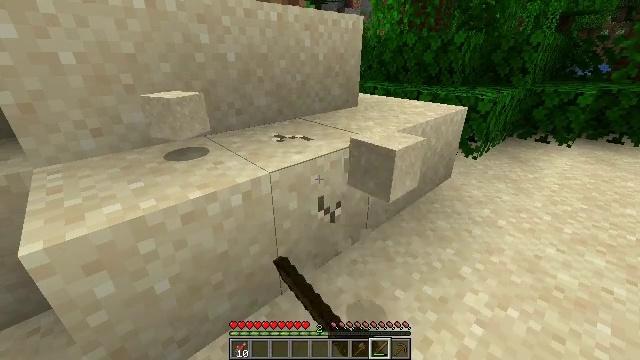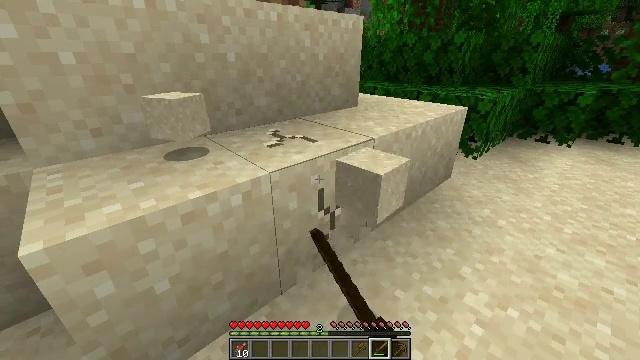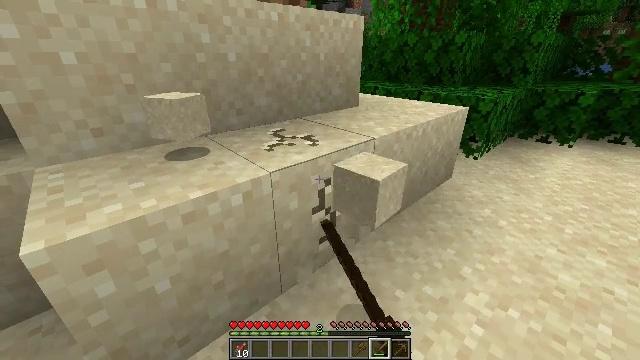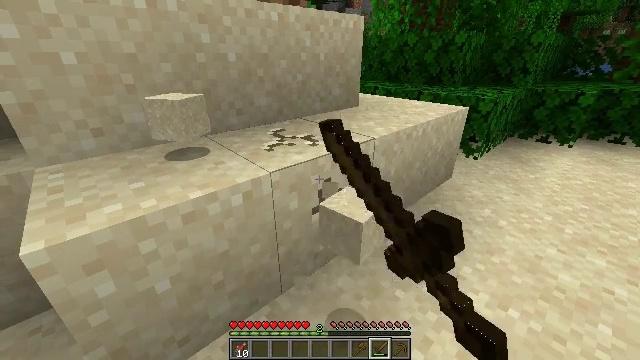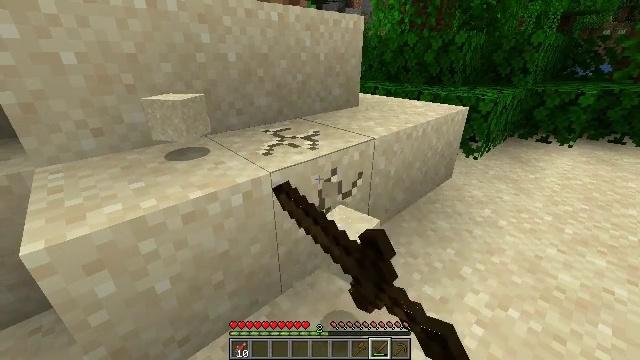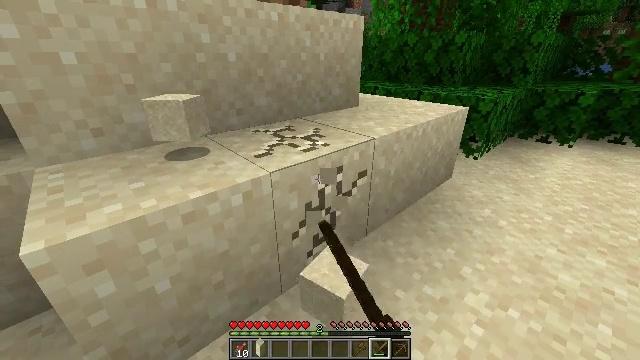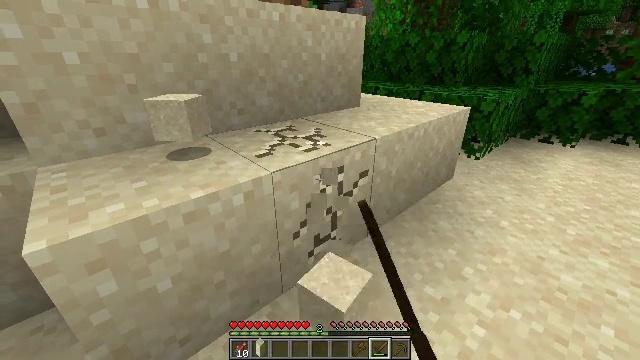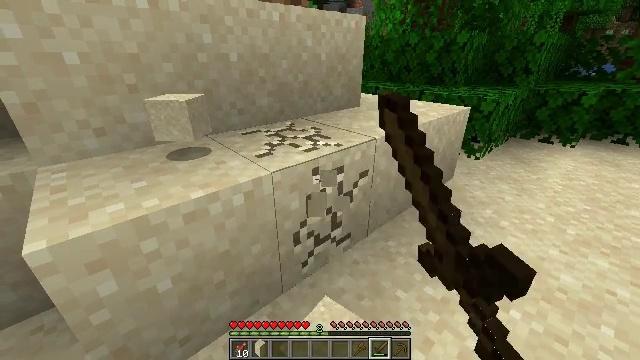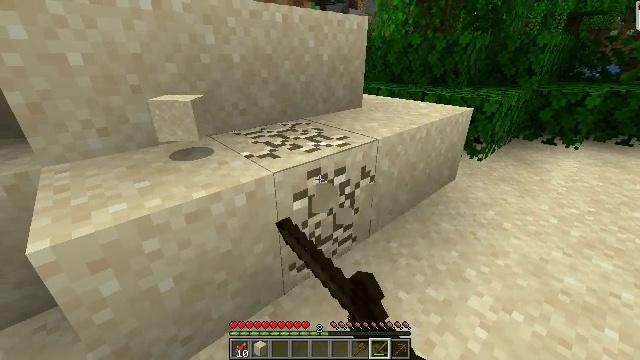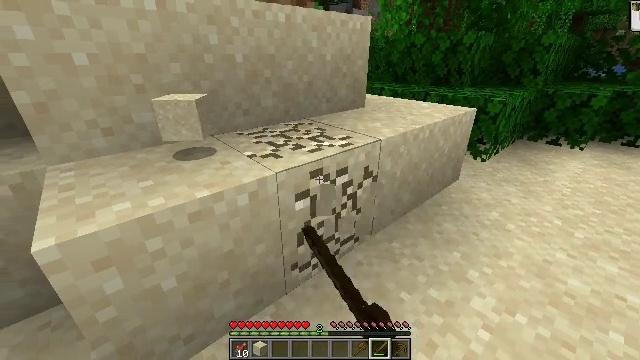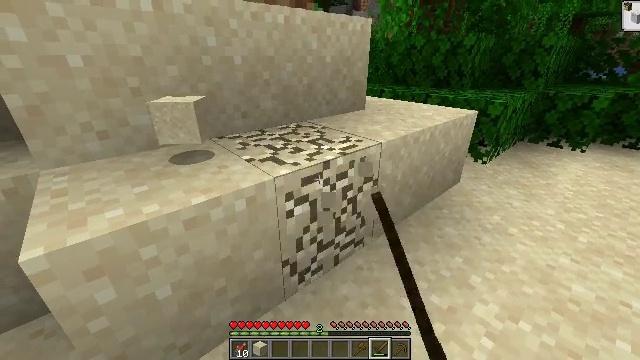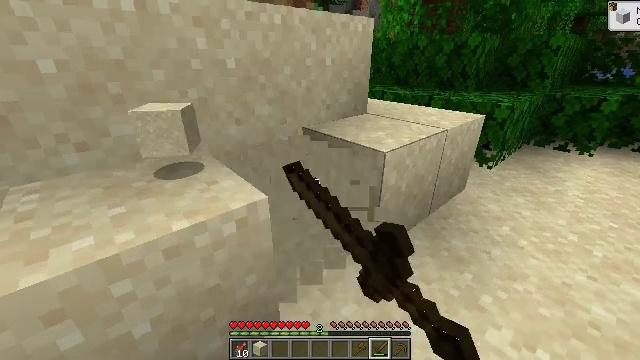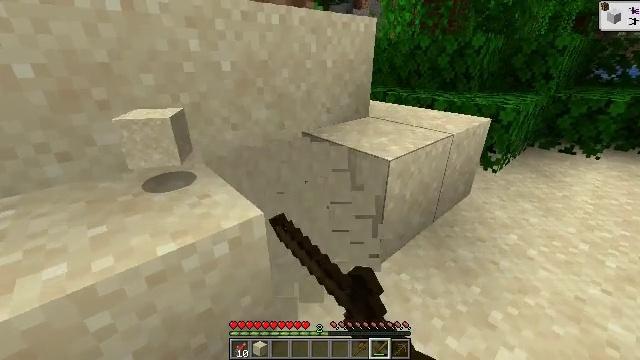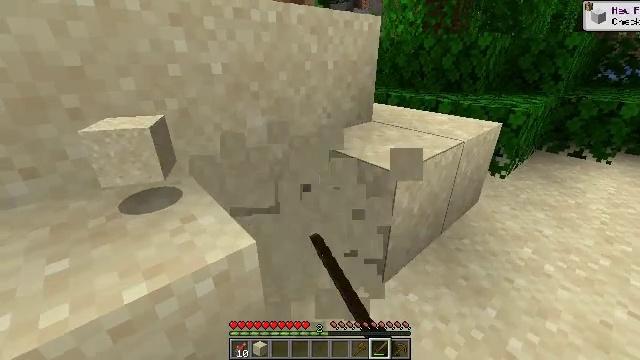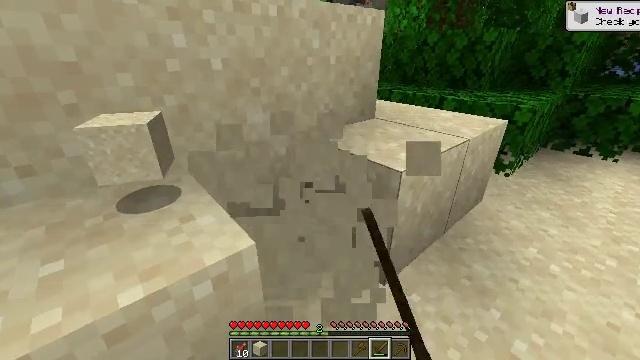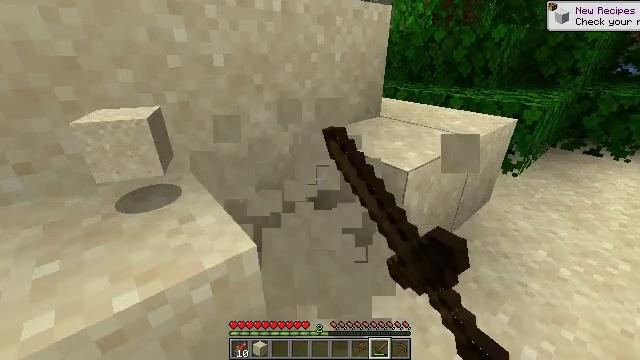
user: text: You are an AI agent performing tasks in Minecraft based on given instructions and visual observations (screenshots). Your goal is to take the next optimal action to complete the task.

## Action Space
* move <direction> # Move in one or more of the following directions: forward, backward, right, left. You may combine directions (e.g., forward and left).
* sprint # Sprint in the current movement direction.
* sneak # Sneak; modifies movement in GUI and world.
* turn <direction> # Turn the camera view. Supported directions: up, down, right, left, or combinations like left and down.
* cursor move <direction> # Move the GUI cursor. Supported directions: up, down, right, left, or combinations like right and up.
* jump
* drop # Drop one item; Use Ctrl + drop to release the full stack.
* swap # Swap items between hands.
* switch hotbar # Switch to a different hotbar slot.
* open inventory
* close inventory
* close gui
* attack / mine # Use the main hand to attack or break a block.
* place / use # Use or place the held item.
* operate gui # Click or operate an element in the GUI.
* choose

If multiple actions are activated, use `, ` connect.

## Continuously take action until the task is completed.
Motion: motion action
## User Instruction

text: Gather sand from the desert.
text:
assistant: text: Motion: attack / mine
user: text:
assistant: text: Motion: attack / mine
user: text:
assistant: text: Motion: attack / mine
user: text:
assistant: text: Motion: attack / mine
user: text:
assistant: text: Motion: attack / mine
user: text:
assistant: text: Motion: attack / mine
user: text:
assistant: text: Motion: attack / mine
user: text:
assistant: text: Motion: attack / mine
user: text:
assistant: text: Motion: attack / mine
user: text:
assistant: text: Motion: move forward, attack / mine
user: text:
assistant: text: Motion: move forward, attack / mine
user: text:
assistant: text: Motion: move forward, attack / mine
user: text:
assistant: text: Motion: attack / mine
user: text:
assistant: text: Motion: attack / mine
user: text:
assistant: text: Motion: attack / mine
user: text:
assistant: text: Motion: attack / mine
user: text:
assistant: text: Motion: turn left, attack / mine
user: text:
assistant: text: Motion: turn left and down, attack / mine
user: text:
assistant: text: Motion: turn left, attack / mine
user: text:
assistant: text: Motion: turn left, attack / mine
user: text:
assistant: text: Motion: turn left, attack / mine
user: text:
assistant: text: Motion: attack / mine
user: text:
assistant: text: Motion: attack / mine
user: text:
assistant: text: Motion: attack / mine
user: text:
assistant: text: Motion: attack / mine
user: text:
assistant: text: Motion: attack / mine
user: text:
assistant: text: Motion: attack / mine
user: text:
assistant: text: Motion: attack / mine
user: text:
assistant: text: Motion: attack / mine
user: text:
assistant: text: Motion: attack / mine